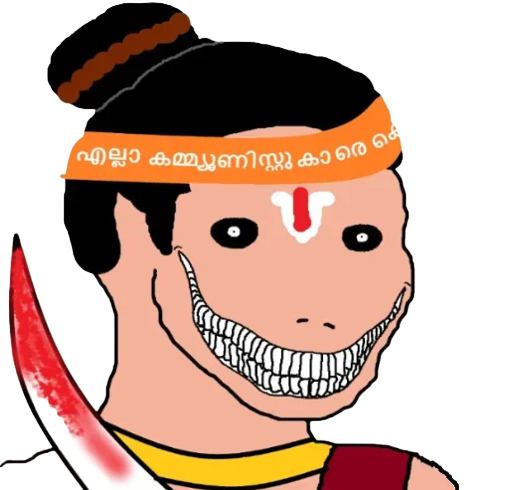
Label: 5_Oomer